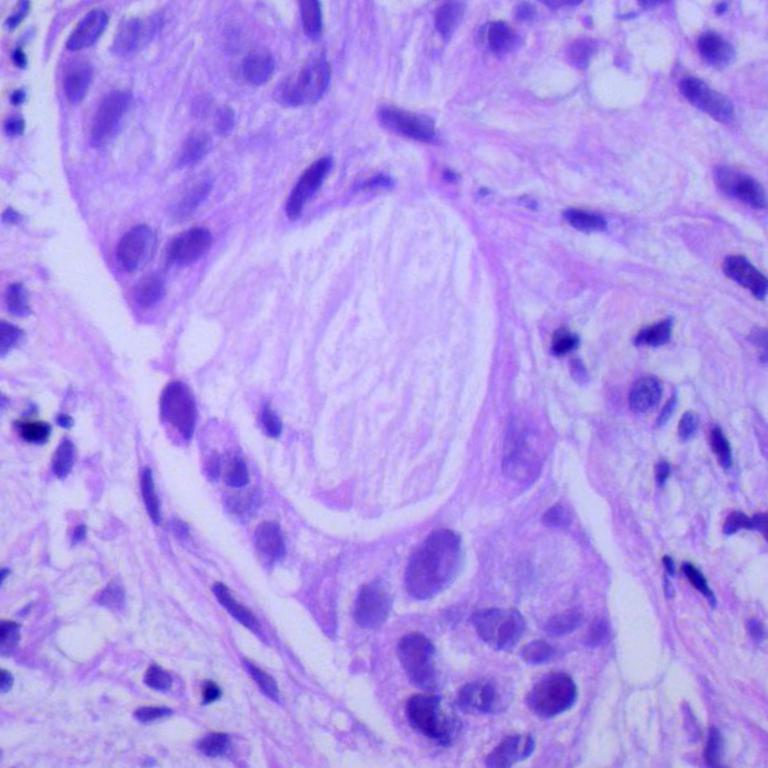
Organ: lung
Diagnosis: adenocarcinomas